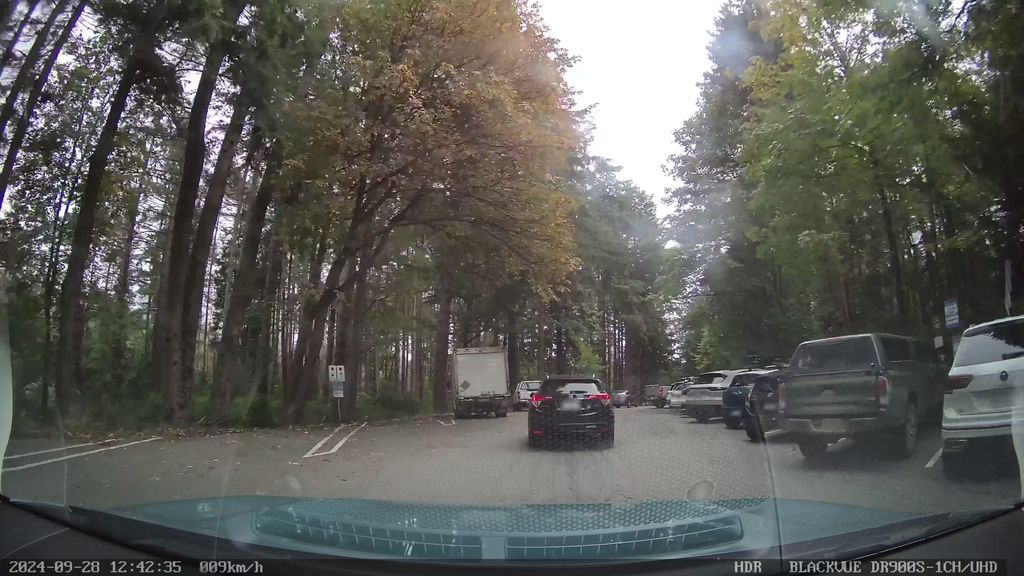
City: vancouver